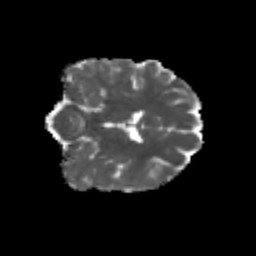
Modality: MD
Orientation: coronal
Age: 26
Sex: female
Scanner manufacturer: siemens
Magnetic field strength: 3 T
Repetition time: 3.5 s
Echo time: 0.113 s